Interaction volume radius: 10 \u00c5
Interaction volume height: 20 \u00c5
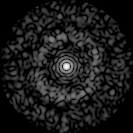
Disorder parameter: 0.8448